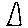
Label: triangle